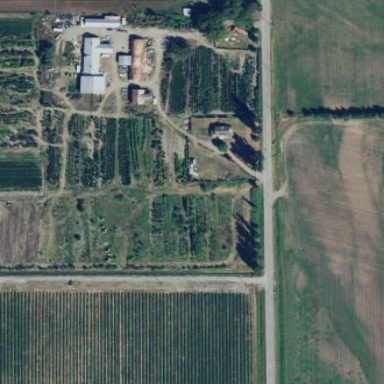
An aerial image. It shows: Farmyard area.